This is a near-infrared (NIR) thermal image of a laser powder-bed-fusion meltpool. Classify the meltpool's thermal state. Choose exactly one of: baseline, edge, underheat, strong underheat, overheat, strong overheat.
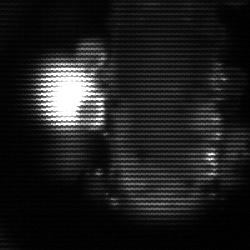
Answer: strong underheat